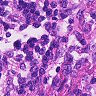
Metastatic tissue present: no